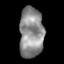
Tissue: prostate
Cell type: T cells
Senescence score: 0.2746
Nuclear area (px): 1187
Mean DAPI intensity: 141.035